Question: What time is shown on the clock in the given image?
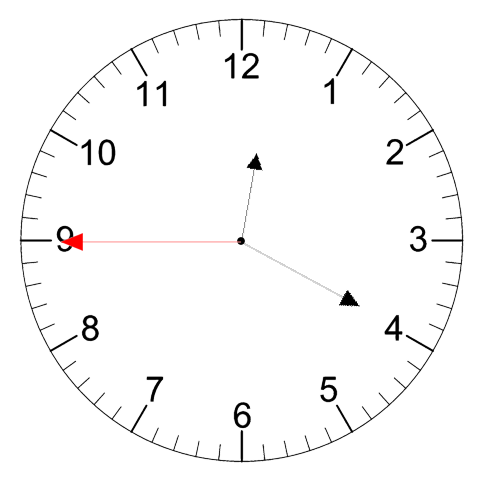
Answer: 12:19:45